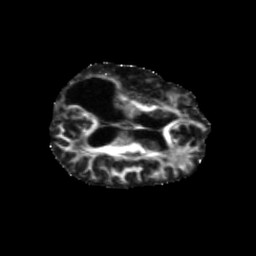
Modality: FA
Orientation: axial
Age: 65
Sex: female
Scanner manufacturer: siemens
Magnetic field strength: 3 T
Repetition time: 5.47 s
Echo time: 0.0854 s